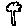
Label: tree